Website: macys
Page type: billing-address
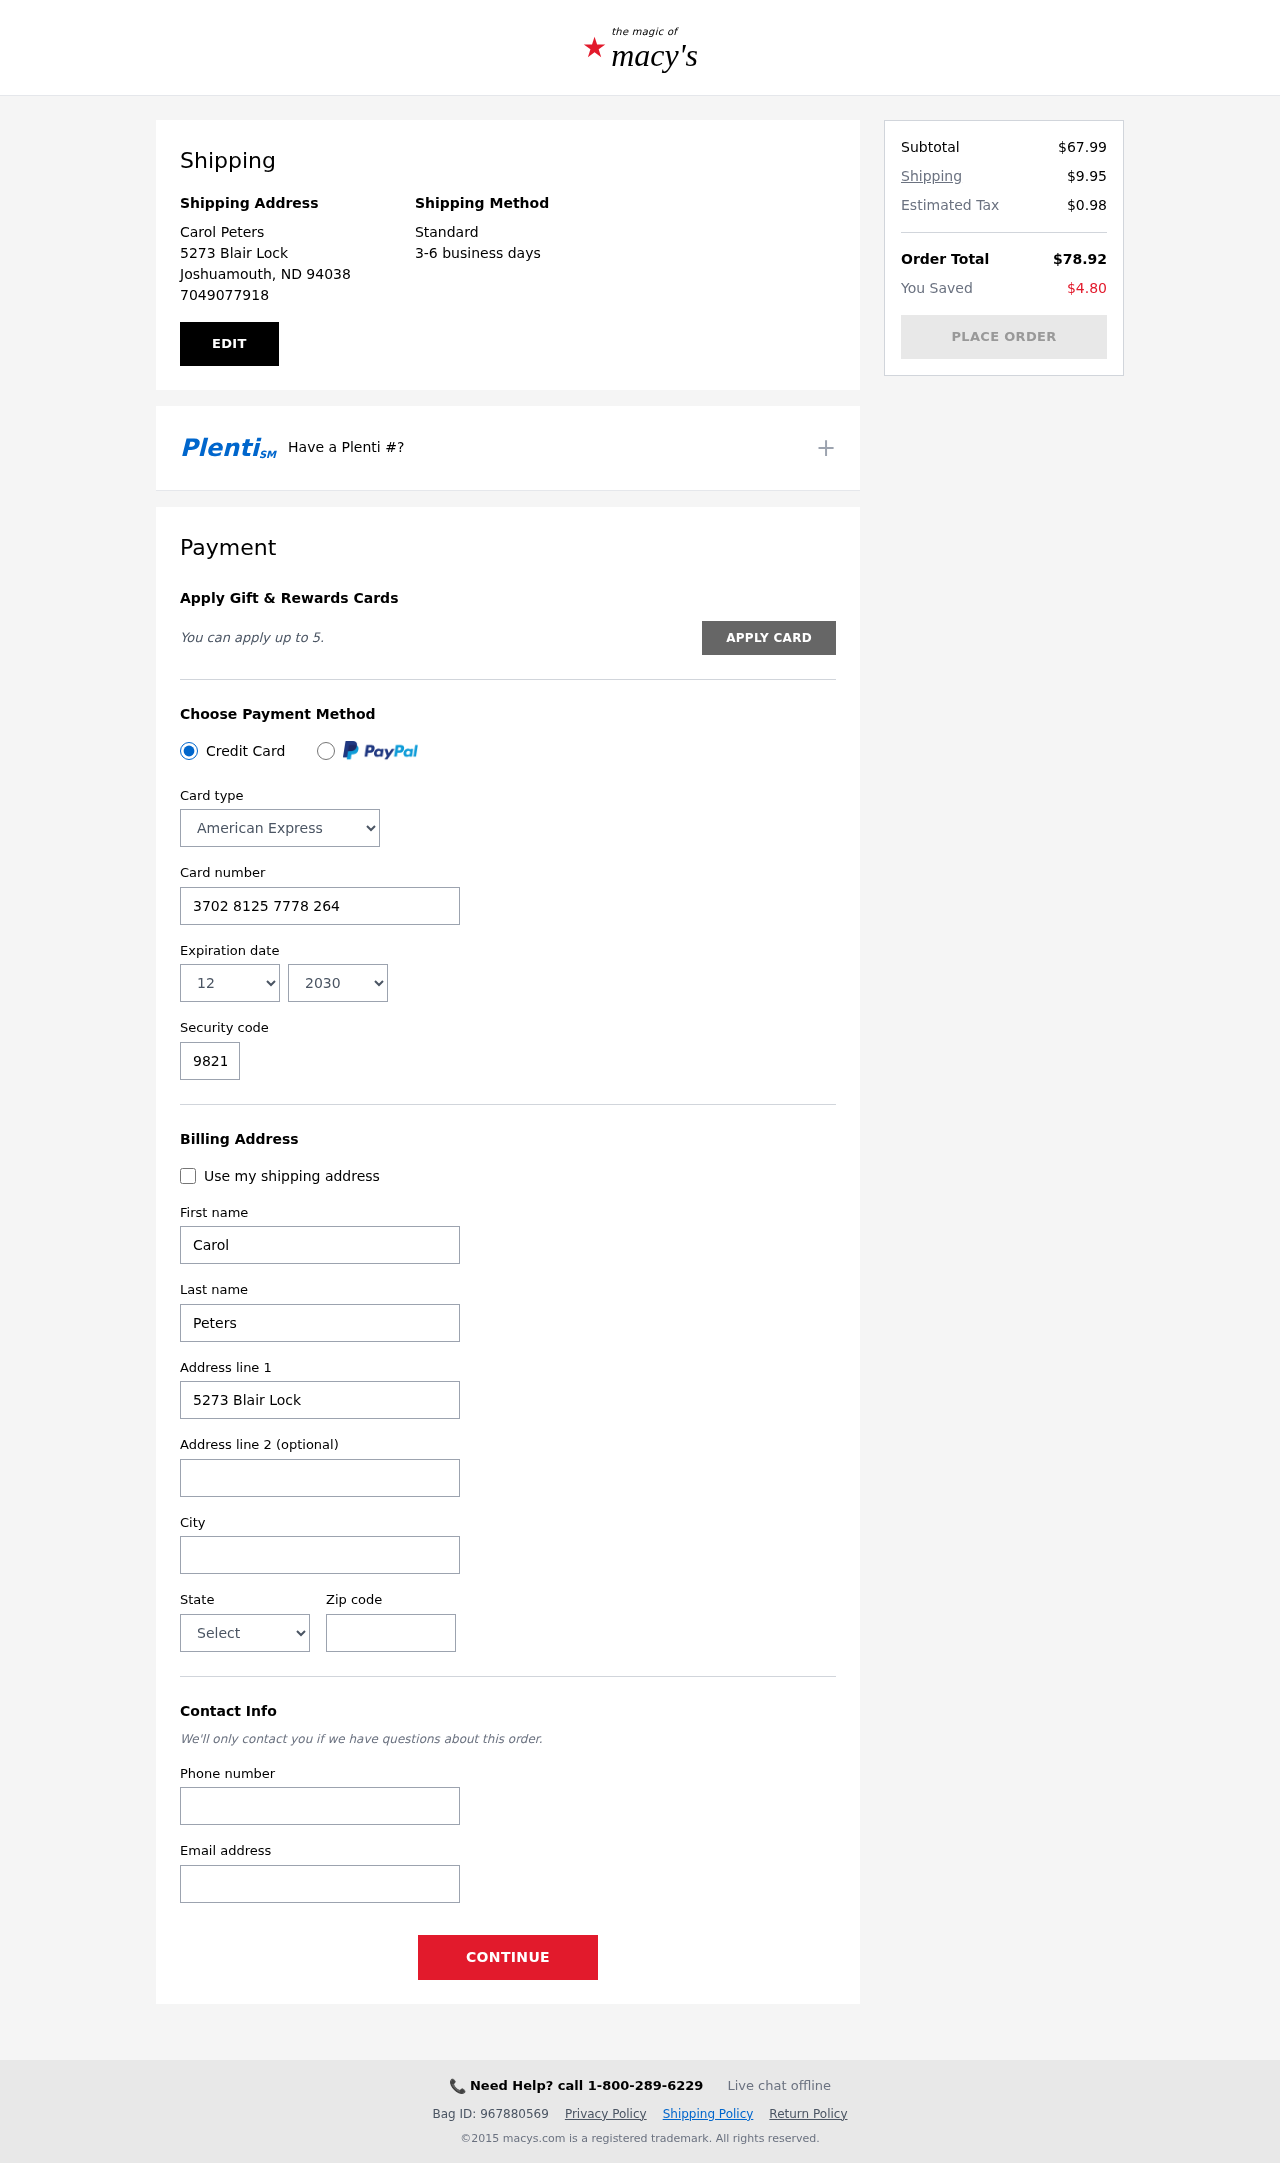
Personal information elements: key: PII_CARD_CVV
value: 9821
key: PII_CARD_EXPIRY_MONTH
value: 12
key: PII_CARD_EXPIRY_YEAR
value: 30
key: PII_CARD_NUMBER
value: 3702 8125 7778 264
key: PII_CARD_TYPE
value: American Express
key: PII_CITY
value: Joshuamouth
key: PII_CITY_STATE_ZIP
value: Joshuamouth, ND 94038
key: PII_EMAIL
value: cpeters@gmail.com
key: PII_FIRSTNAME
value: Carol
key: PII_FULLNAME
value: Carol Peters
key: PII_LASTNAME
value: Peters
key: PII_PHONE
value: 7049077918
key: PII_POSTCODE
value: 94038
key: PII_STATE
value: North Dakota
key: PII_STREET
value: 5273 Blair Lock
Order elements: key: ORDER_SUBTOTAL
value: $67.99
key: ORDER_SHIPPING_COST
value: $9.95
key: ORDER_TAX
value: $0.98
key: ORDER_TOTAL
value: $78.92
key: ORDER_SAVINGS
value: $4.80